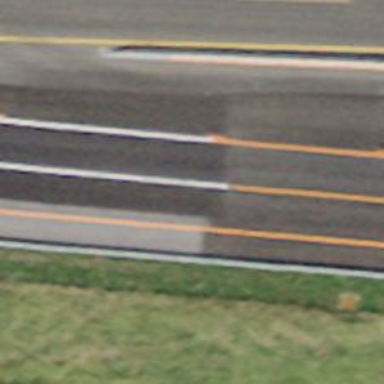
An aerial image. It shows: Asphalt trunk highway designated as motorroad.